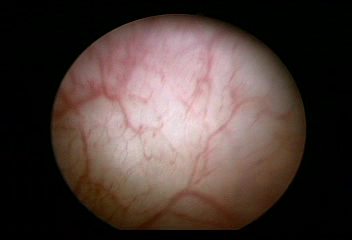
Modality: WLC
Class: Normal mucosa
Bladder cancer association: No